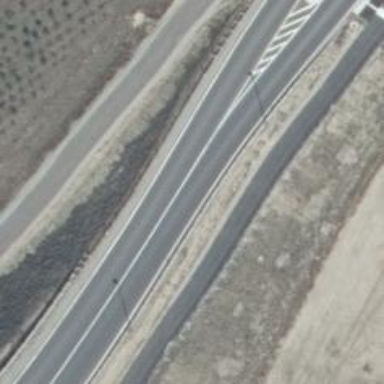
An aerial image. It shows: Unclassified road with asphalt surface and embankment.